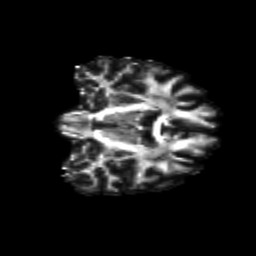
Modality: FA
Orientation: coronal
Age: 30
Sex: female
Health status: healthy
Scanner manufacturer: siemens
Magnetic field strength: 3 T
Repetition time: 8.6 s
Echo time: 0.095 s